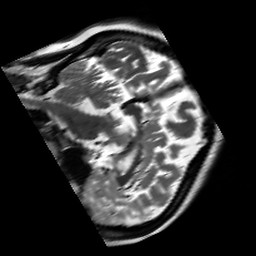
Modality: T2w
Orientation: sagittal
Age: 20
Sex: female
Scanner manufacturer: siemens
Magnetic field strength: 3 T
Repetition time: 7 s
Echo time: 0.09 s